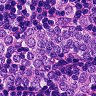
Metastatic tissue present: yes